Question: I successfully set up an histogram in d3, with scales and all, but I have a strange issue regarding the width of the rectangles of the bars.
As the data I'm working with has very little values (eg. 0.0012), I need to apply scales to make them visible.
For the x-scale I set it up this way:
'''
var domain = [0.00,0.01]
var x = d3.scale.linear()
.domain(domain)
.range([margin, width-margin]);
'''
the histogram is called correctly with:
'''
var histog = d3 .layout.histogram()
.bins(35)
(Peso);
'''
where Peso is the variable parsing the data from the whole dataset (the console logs correctly the values).
Now to the problem: when I set up the bars, if I use these lines:
'''
svg.append("g")
.attr("id", "Sans")
.selectAll("rect")
.data(histog)
.enter()
.append("rect")
.attr("x", function (d,i) { return x(d.x); })
.attr("y", function (d) { return (height-margin) - (y(d.y)); })
.attr("width", function (d) { return (d.dx); })
.attr("height", function (d) { return y(d.y); })
.attr("fill", "lightblue")
.attr("opacity", 0.5);
'''
and the width, without the x-scale applied, is of course set to 1 px since the little values and intervals I have. The fact is that, if I apply the x-scale to the d.dx, the bars get a width that is too big and they overlay each other, like this:

Is there something I am missing? Everything seems set up correctly to me, and I don't know what else could cause this. Any help is really appreciated, thanks!
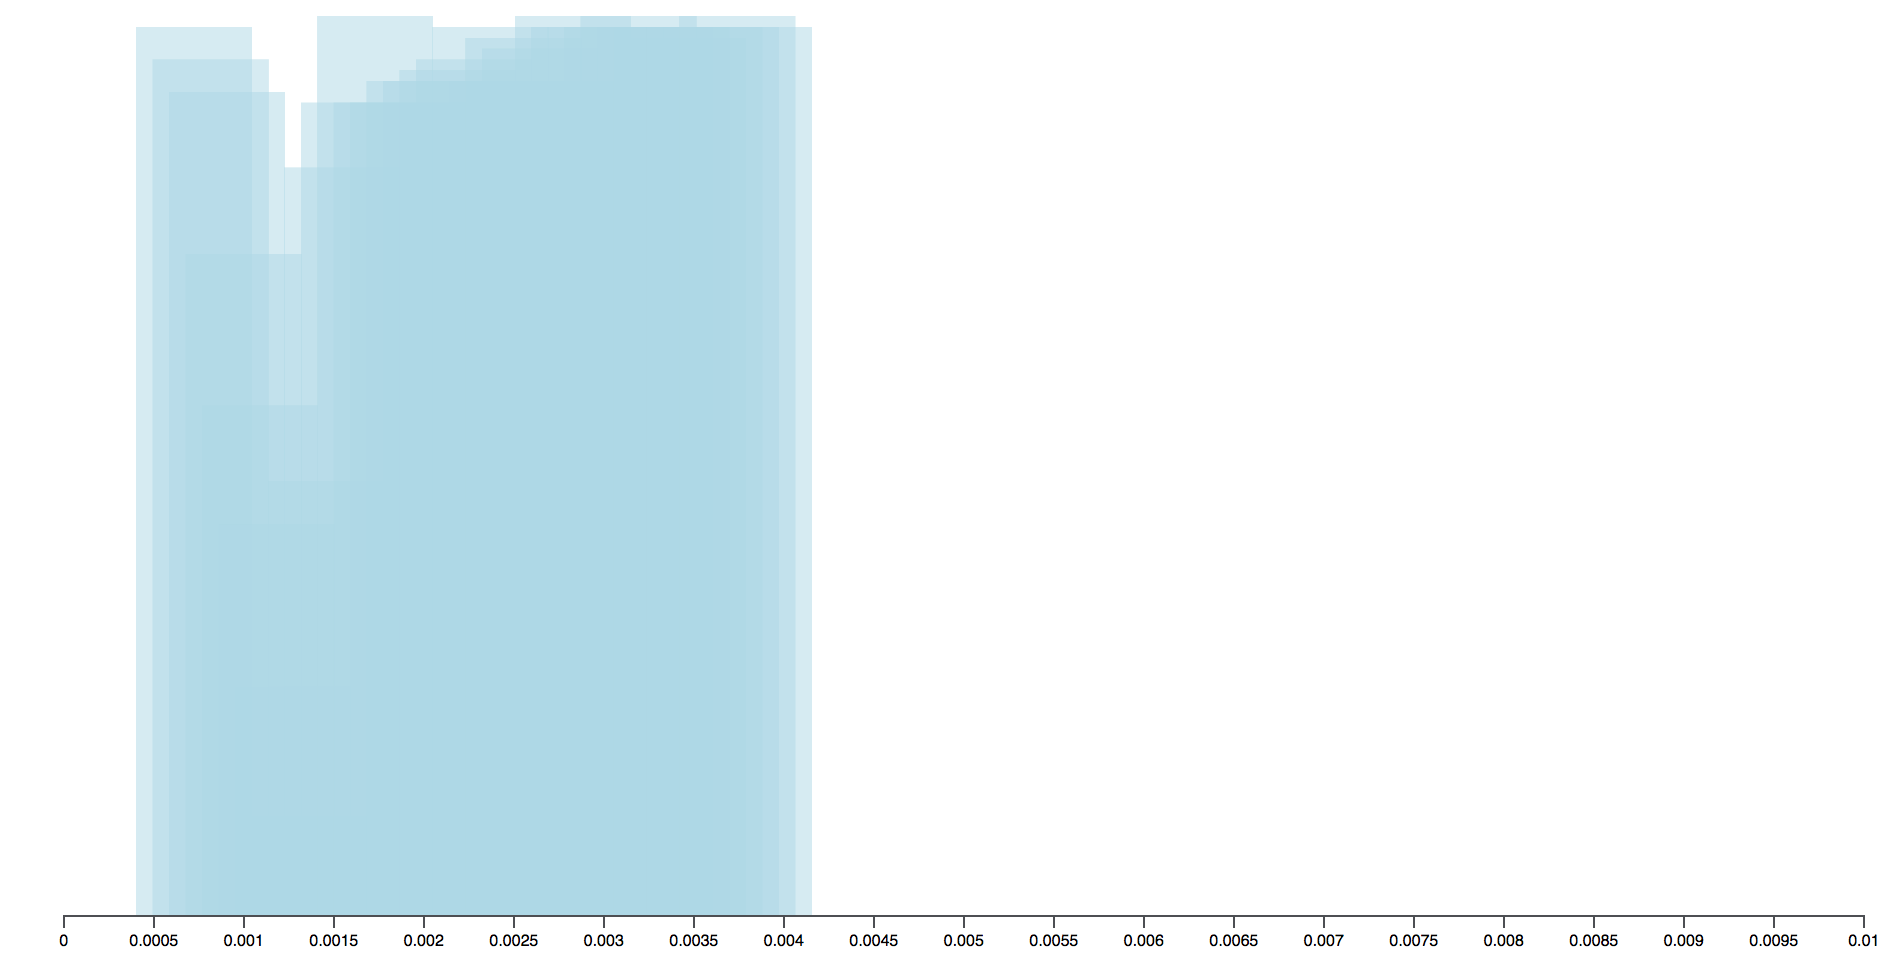
Answer: Short version: don't use linear scales to determine position and width of the bars in a bar chart.
The linear scale maps its inputs linearly to the output range without considering any widths. What you need in this case (see e.g. <URL> that, in addition to doing the mapping, lets you get the output width associated with an input interval. This way, you call the scale to get the position of the bar and the width for an interval for the width of the bar.